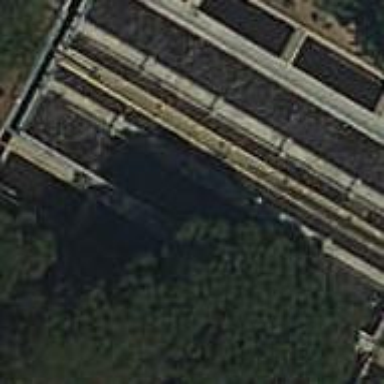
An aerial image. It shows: View of wastewater plant.